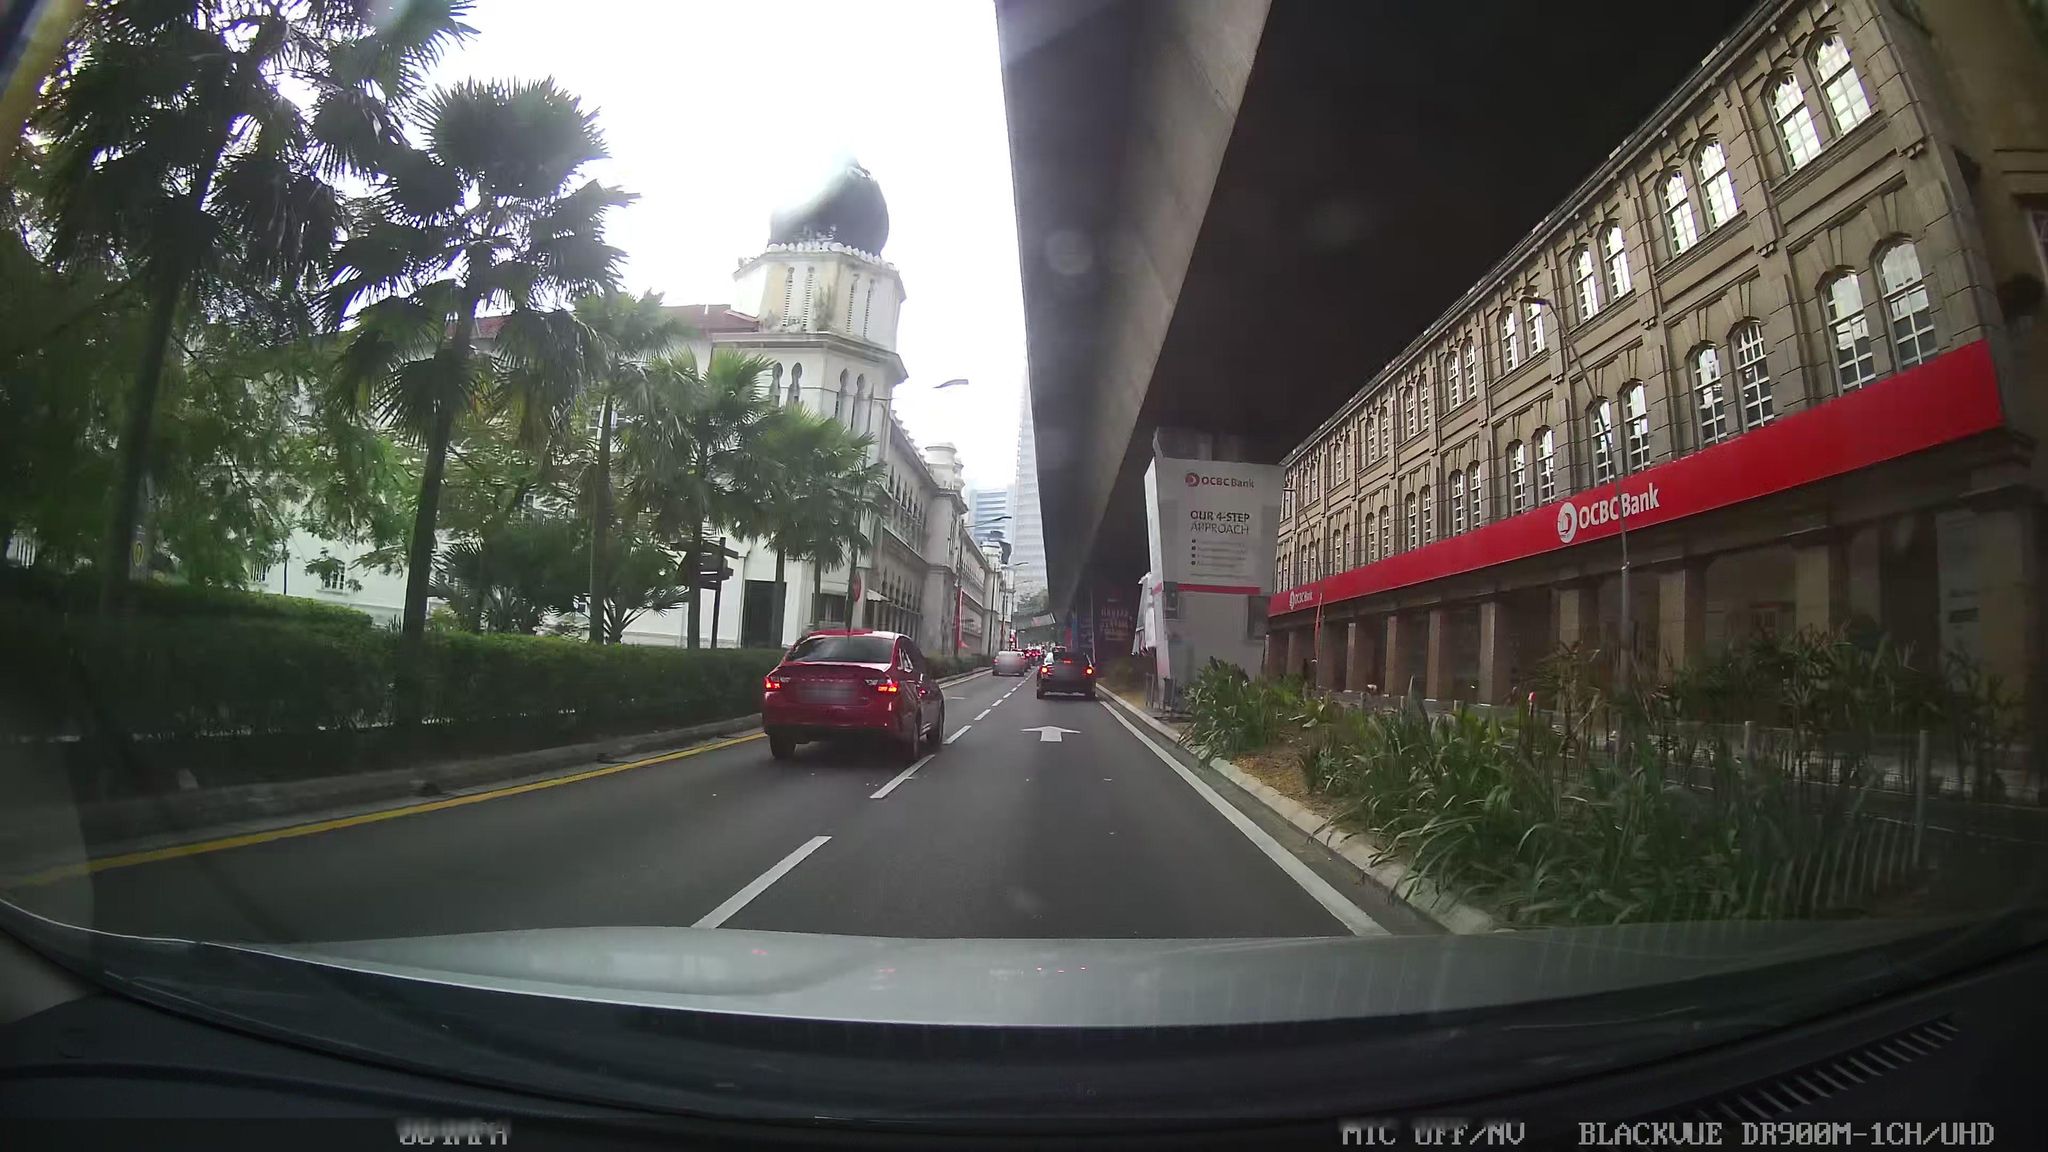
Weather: clear
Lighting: day
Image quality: good
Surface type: driving surface
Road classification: steps, corridor
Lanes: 2
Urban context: urban centre
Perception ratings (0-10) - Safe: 3.85, Lively: 8.09, Beautiful: 4.59, Boring: 2.68, Depressing: 2.14, Wealthy: 6.51